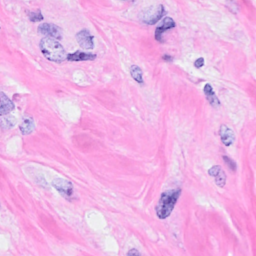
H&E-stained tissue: Breast